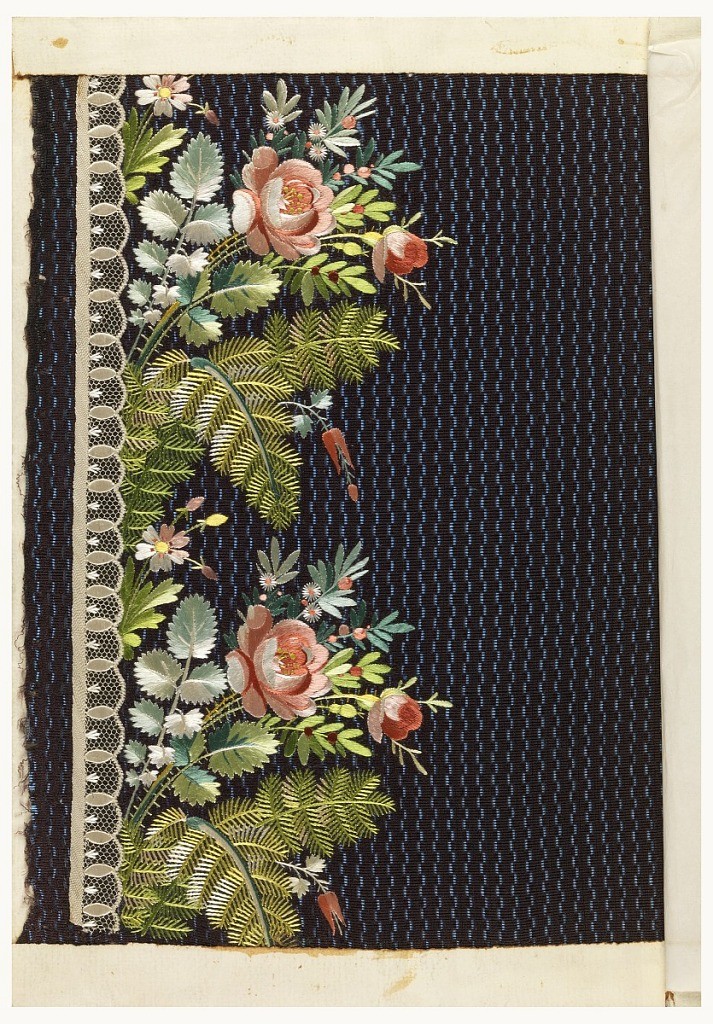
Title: Embroidery sample
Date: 1790–1800
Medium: silk, net Technique: embroidered and appliqued on uncut supplementary warp pile in a satin foundation (velvet)
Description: Multicolored silk embroidery in a floral design and net applique on a dark purple ground with wavy vertical blue stripes.